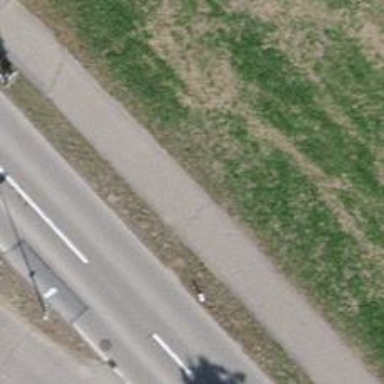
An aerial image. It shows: Cycleway.